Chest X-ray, PA view. Patient: 27 years old, sex M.
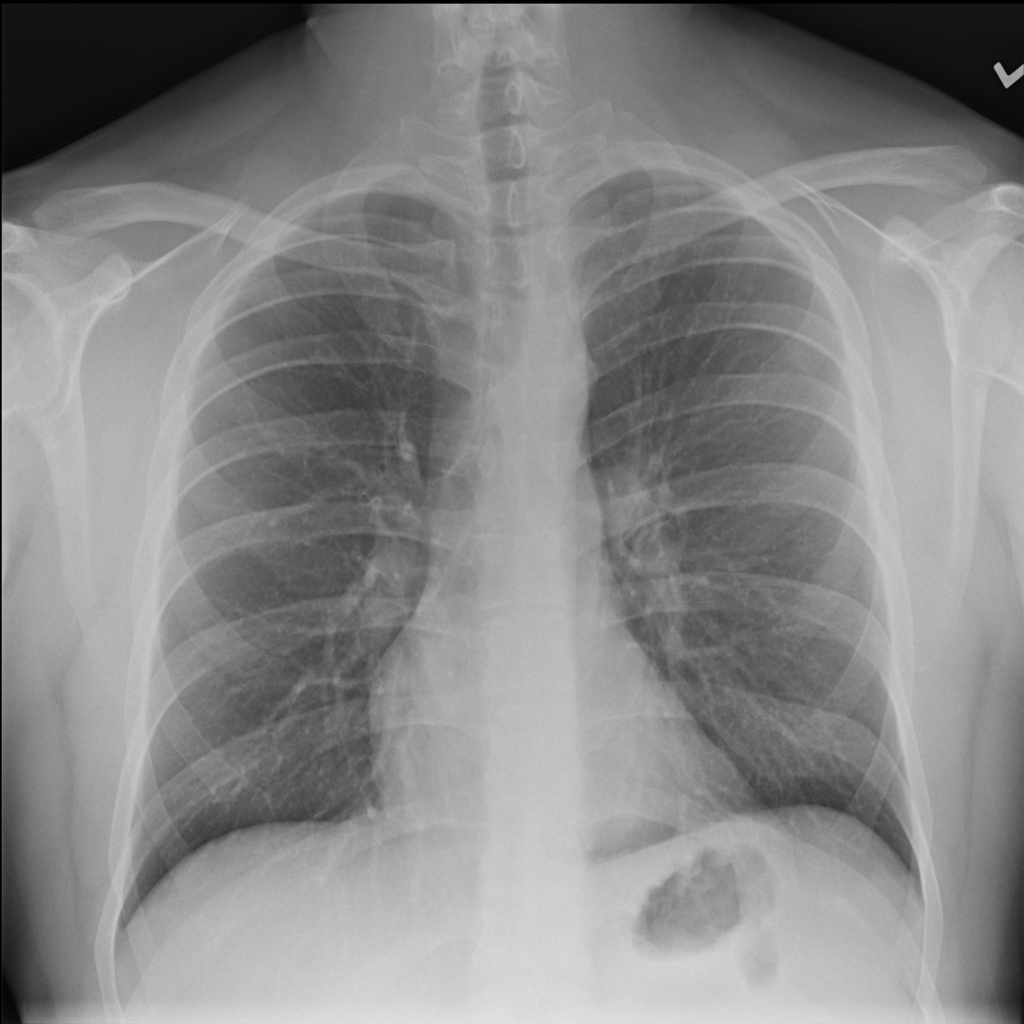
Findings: No Finding